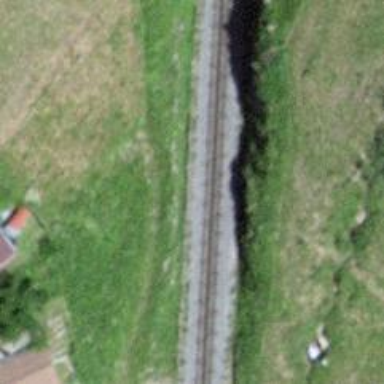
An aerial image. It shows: Narrow gauge railway.